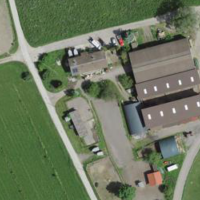
EUNIS habitat code: 55
Species observed at this site:
Stachys recta
Campanula barbata
Buteo buteo